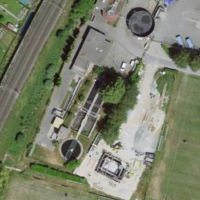
EUNIS habitat code: 53
Species observed at this site:
Chelidonium majus